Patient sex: M
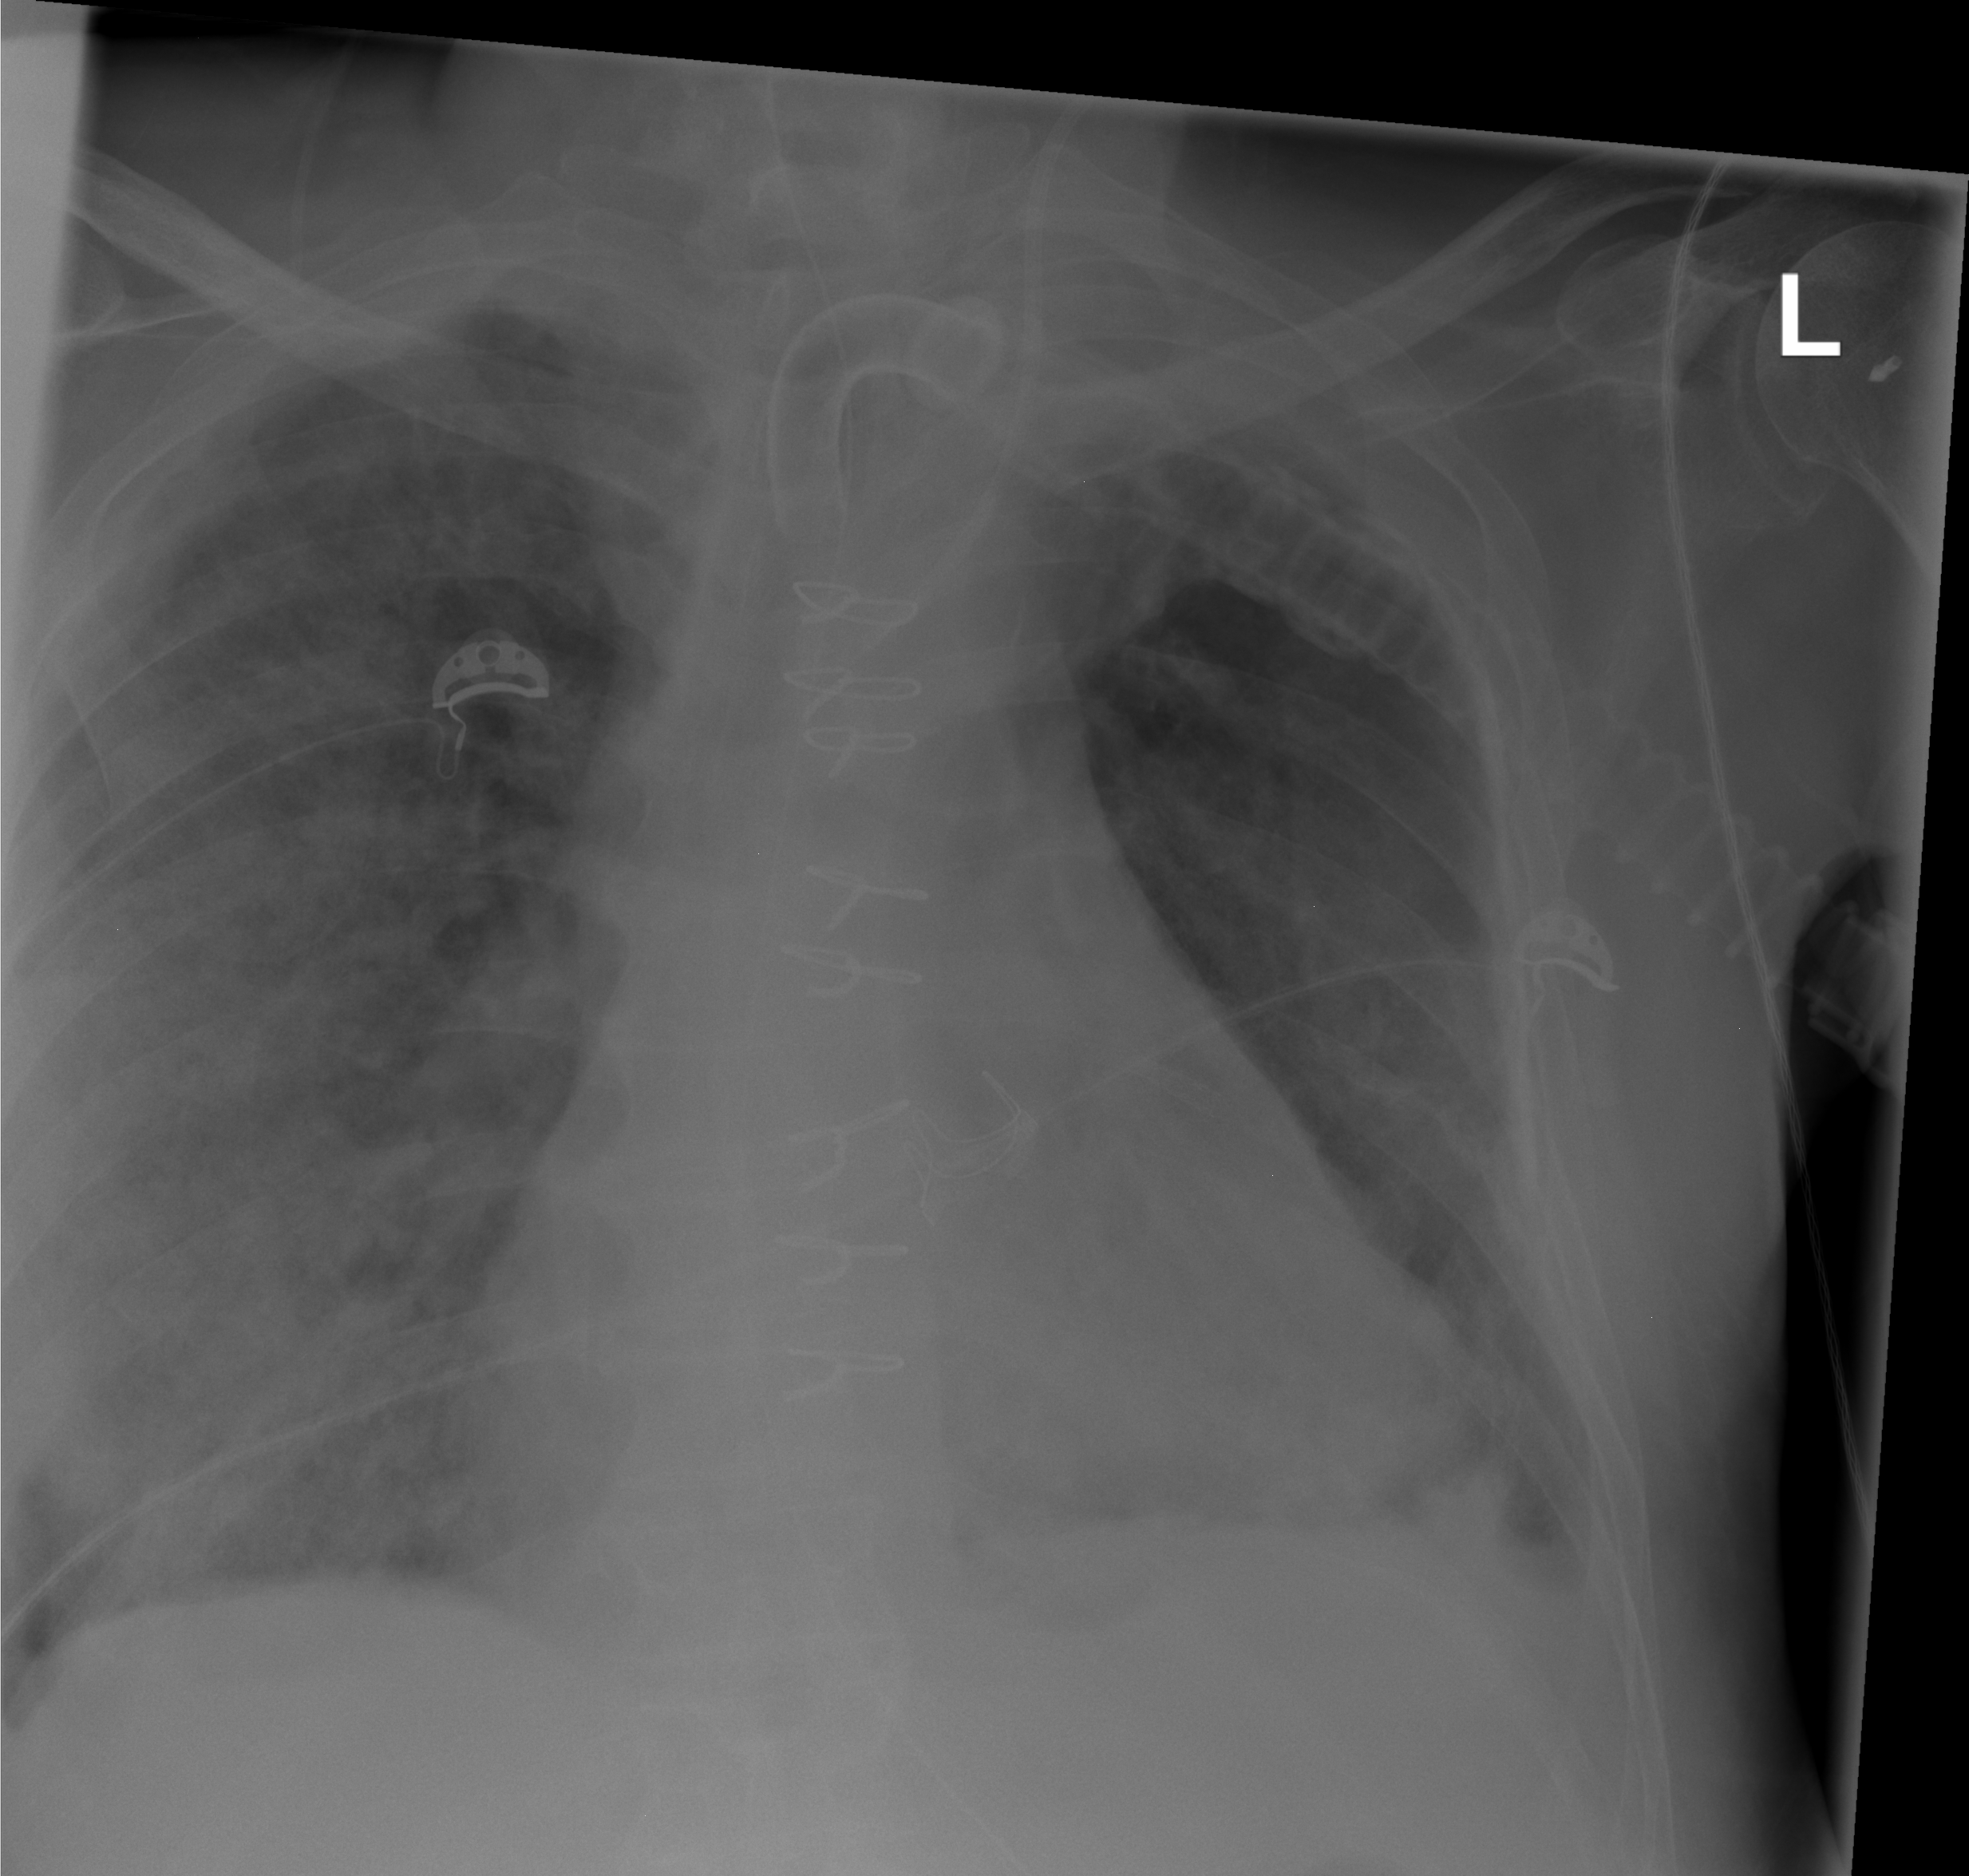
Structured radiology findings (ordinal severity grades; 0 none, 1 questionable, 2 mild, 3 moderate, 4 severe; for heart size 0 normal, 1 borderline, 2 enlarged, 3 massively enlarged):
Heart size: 2
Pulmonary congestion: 0
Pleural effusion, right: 2
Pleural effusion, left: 2
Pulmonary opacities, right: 3
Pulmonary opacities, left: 0
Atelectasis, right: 3
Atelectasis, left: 2